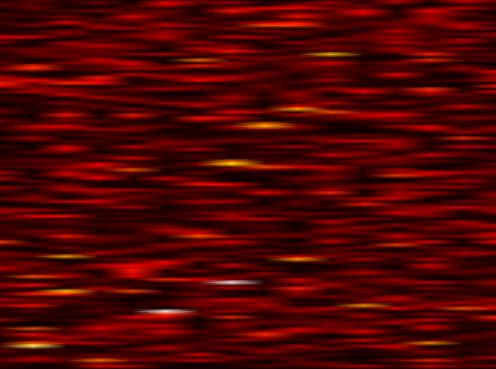
Label: OFDM